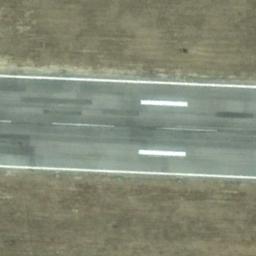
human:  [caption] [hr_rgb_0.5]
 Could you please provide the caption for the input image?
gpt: The runway is on the bare land .

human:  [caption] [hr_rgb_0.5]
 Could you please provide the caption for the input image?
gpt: The runway is surrounded by grass .

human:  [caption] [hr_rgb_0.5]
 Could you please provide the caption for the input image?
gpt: The runway with two touchdown zone markings goes through the clearing .

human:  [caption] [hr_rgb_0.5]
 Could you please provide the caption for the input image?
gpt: There is a green lawn next to the runway, With white dashes of varying thickness on the runway .

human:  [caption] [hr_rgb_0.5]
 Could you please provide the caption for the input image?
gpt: There are bare lawns beside the runway .